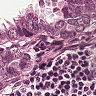
Metastatic tissue present: yes